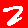
Digit: 2